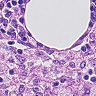
Metastatic tissue present: no